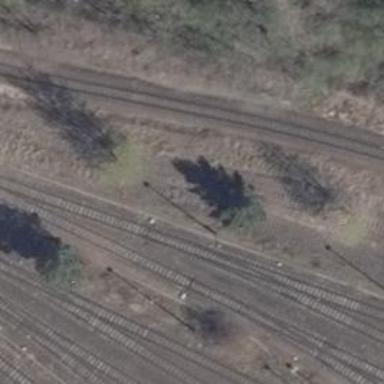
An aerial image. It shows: Abandoned railway spur.